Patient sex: M
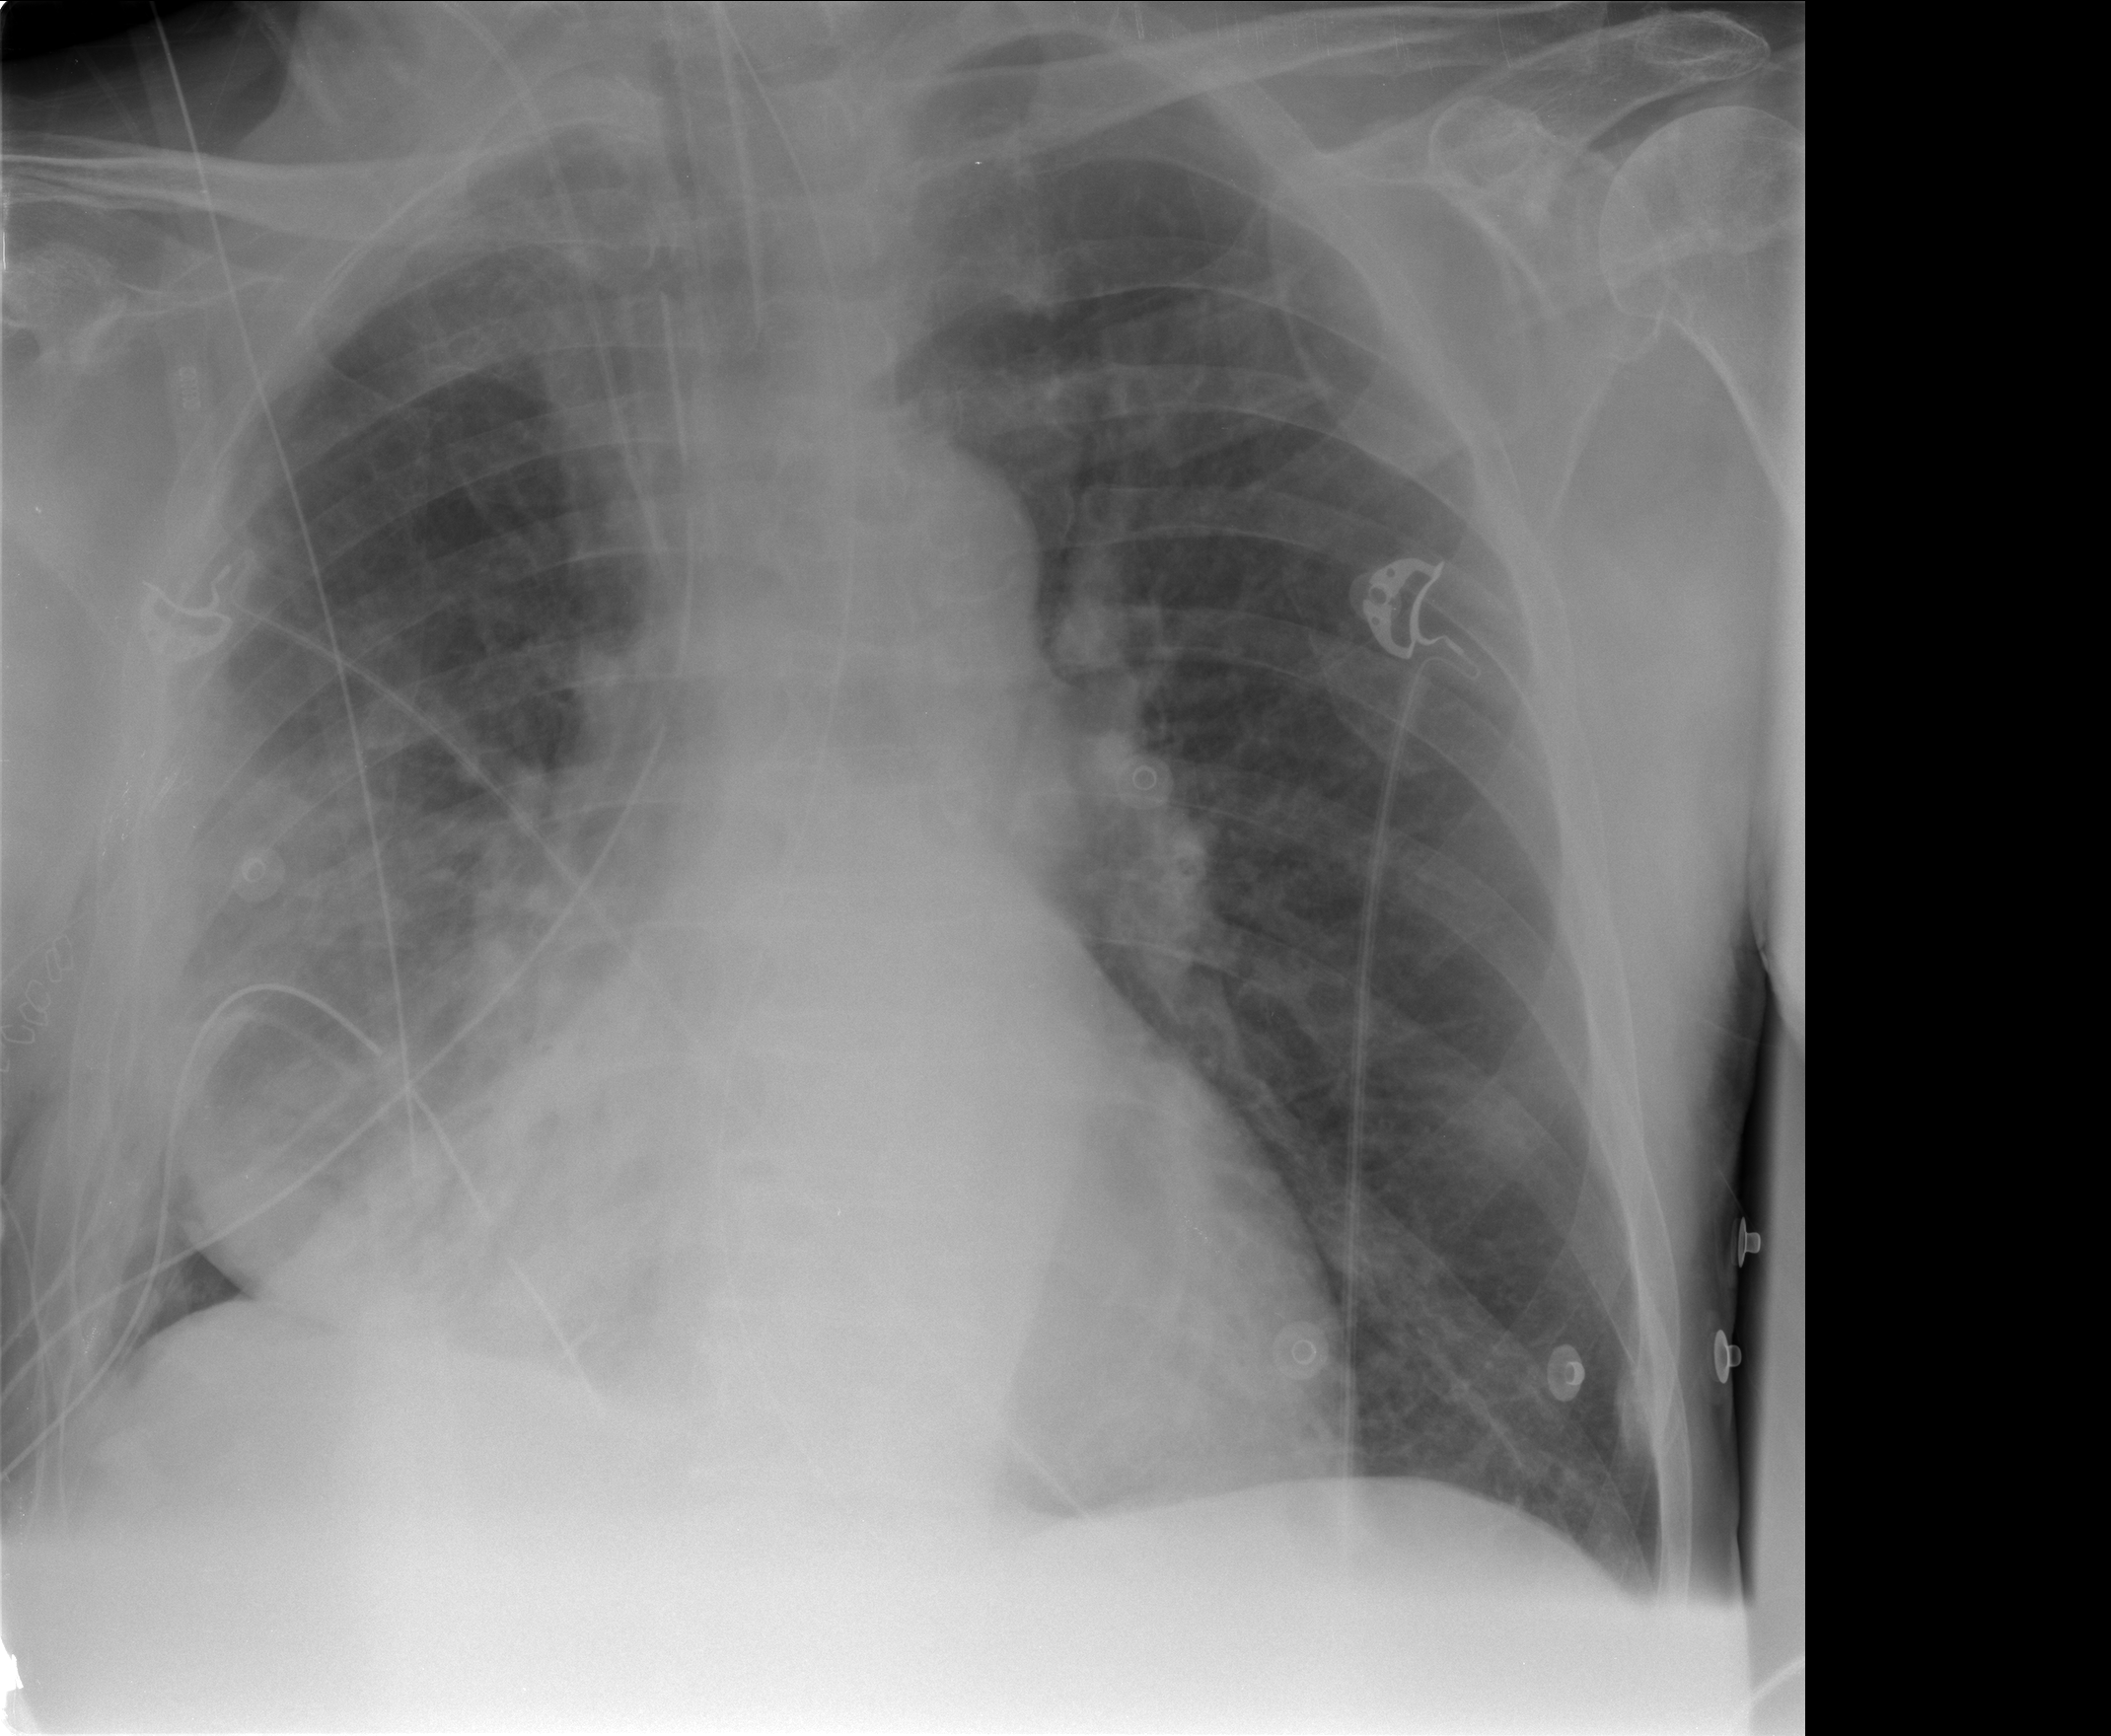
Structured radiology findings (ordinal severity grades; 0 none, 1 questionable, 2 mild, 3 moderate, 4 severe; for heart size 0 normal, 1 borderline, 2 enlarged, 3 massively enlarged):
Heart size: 0
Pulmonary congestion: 0
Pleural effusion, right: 0
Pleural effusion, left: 0
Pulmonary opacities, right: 0
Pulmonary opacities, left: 0
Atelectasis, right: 2
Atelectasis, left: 0